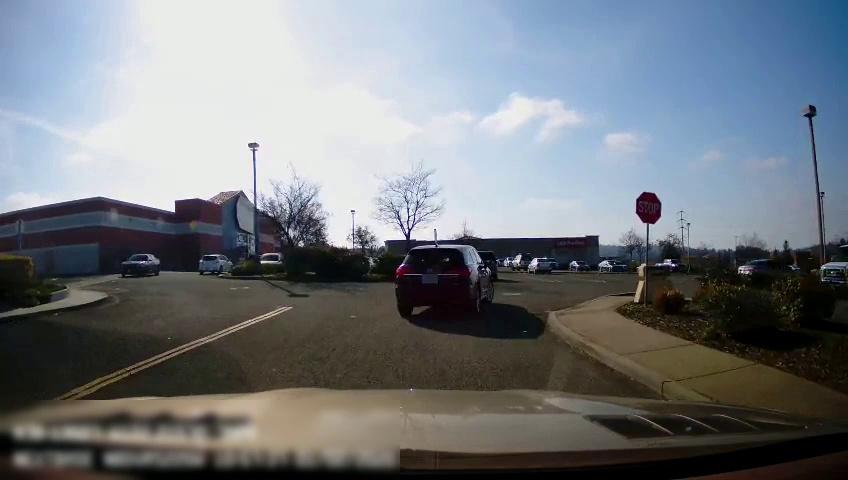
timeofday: Day
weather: Sunny
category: Drivable Space
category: Vehicles | Car
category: Vehicles | SUV
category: Vehicles | Car
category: Vehicles | Car
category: Vehicles | SUV
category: Vehicles | Car
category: Lanes | Current Lane
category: Lanes | Opposite Lane
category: Traffic | Signs